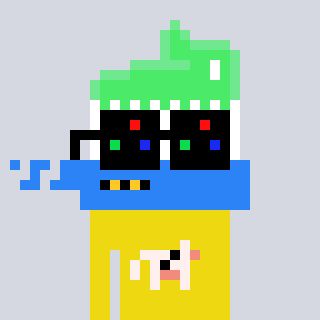
a pixel art character with square black sunglasses, a toothbrush-shaped head and a yellow-colored body on a cool background